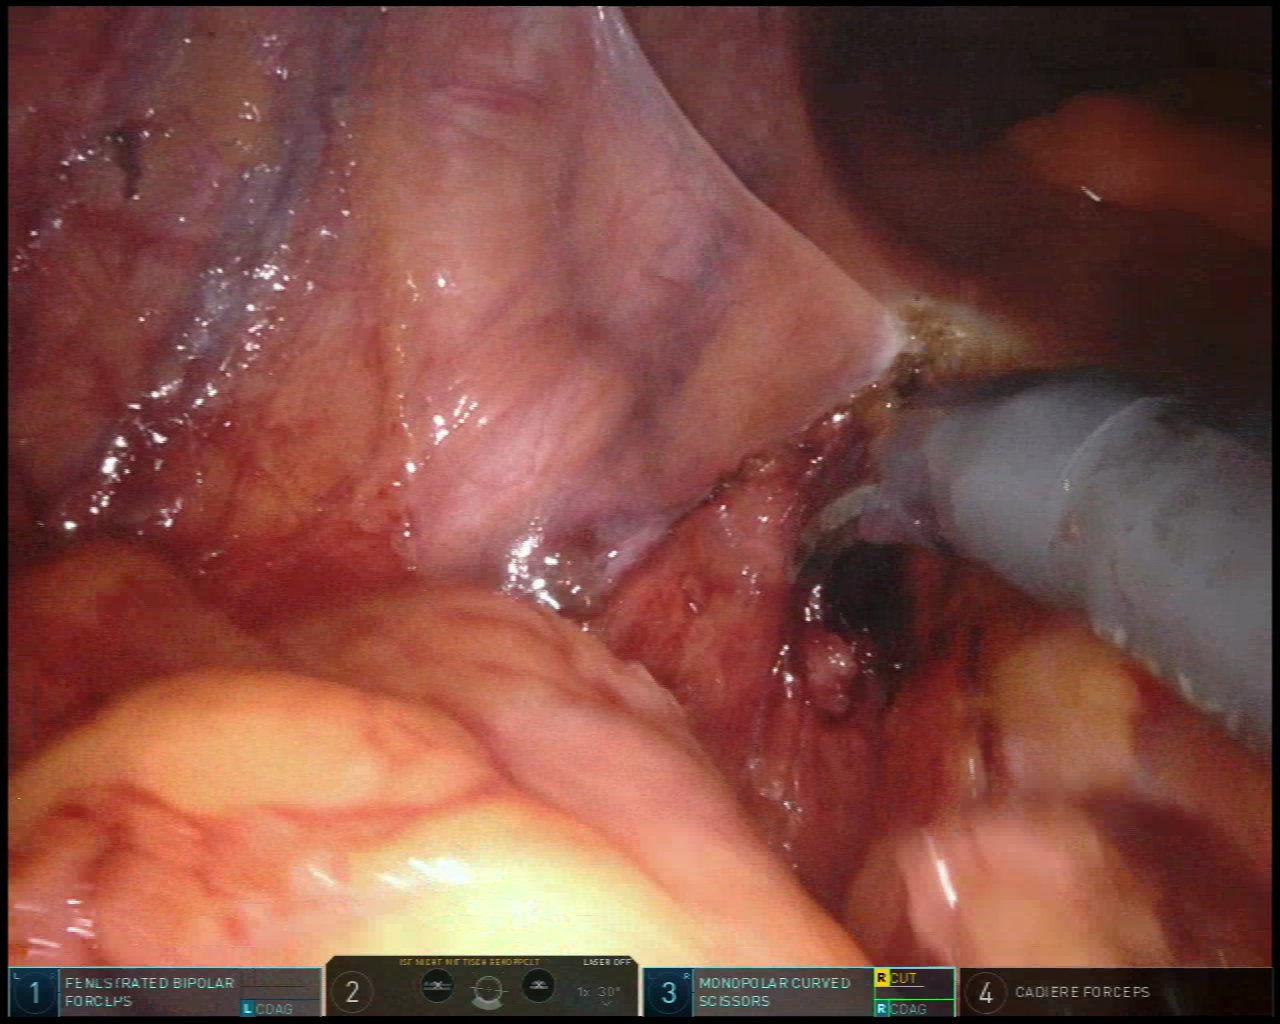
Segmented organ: ureter
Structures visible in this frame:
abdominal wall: yes
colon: no
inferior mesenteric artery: no
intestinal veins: no
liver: no
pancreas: no
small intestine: no
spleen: no
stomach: no
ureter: yes
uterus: no
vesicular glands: no